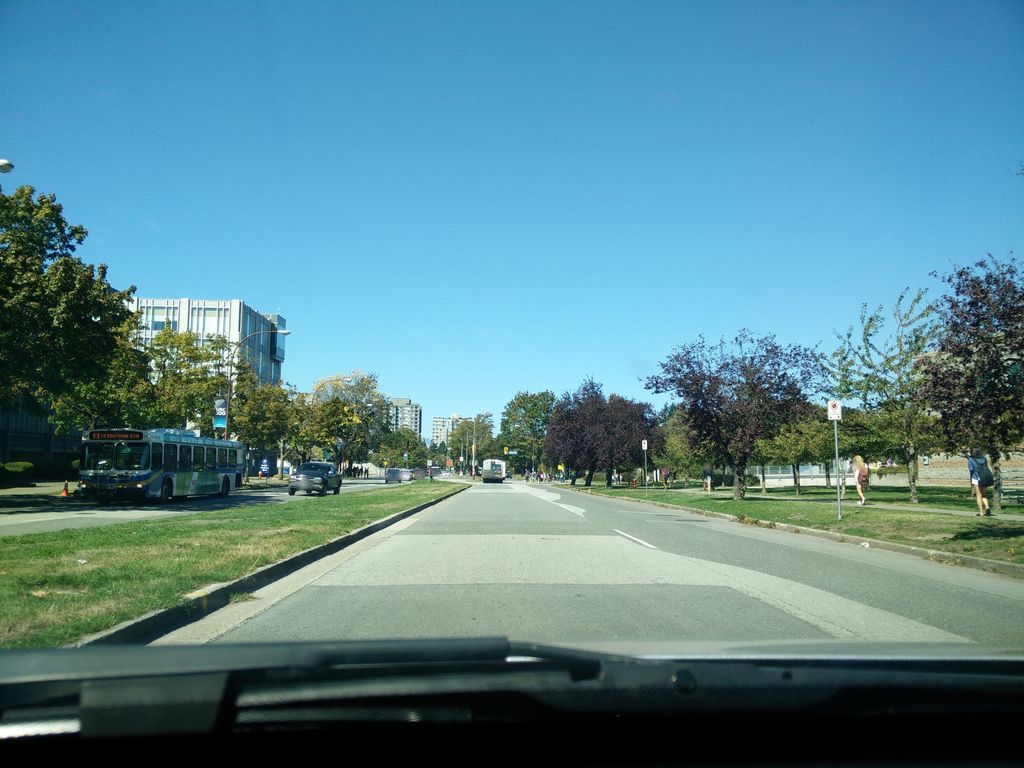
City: vancouver